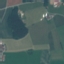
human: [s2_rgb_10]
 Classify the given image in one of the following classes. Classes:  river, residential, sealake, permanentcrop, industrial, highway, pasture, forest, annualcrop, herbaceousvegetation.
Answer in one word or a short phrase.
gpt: Pasture